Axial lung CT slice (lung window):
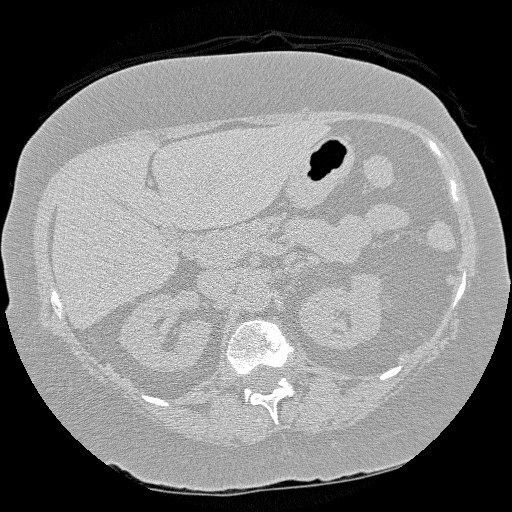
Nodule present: no